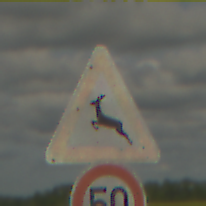
Verkehrszeichen: WildwechselRechts
Zusatzzeichen unten: Geschwindigkeit50
Umgebung: Outdoor, RoadRail
Tageszeit: Midday
Wetter: PartlyCloudy
Licht: Natural
Jahreszeit: NotSpecified
Kontrast: HighContrast